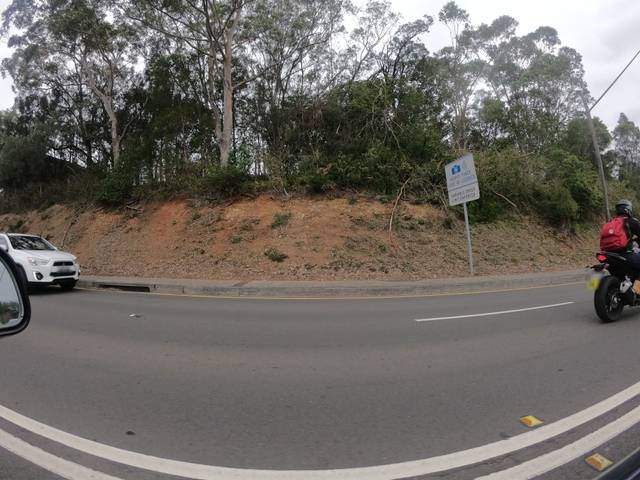
Region: Australia
Coordinates: -34.426, 150.87